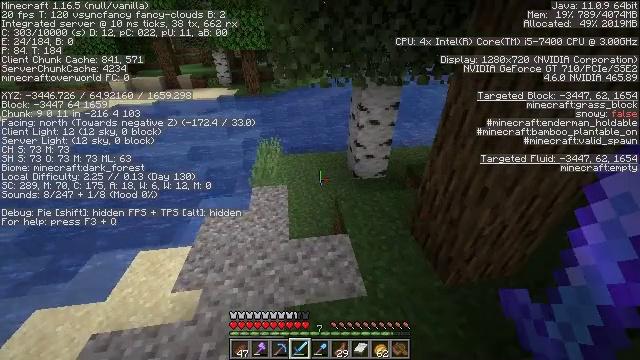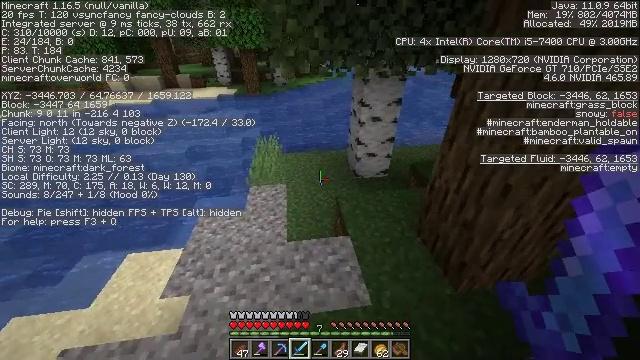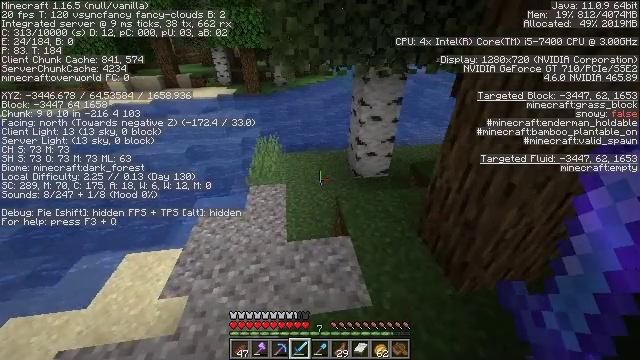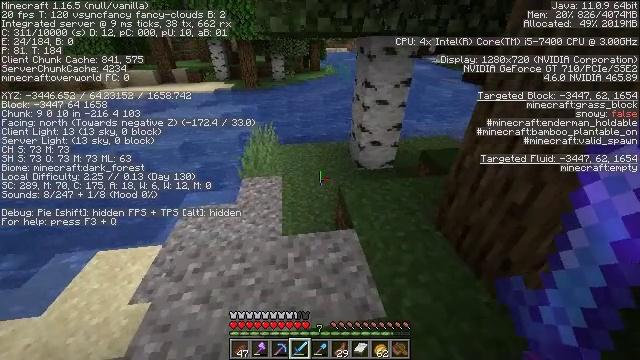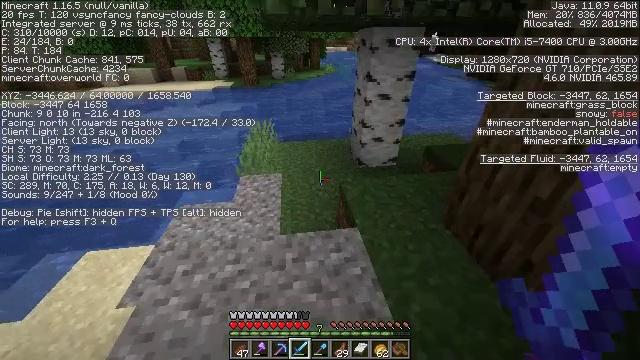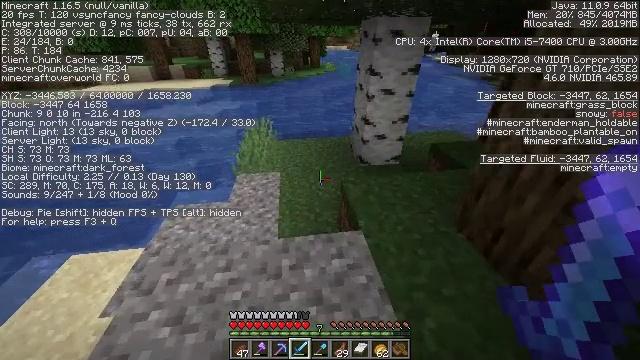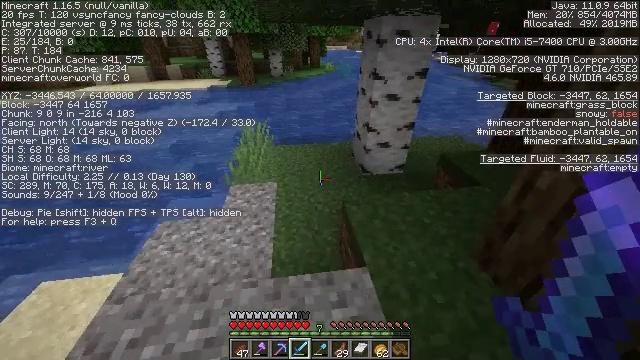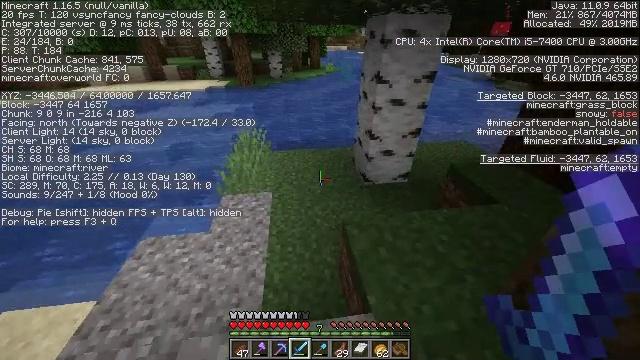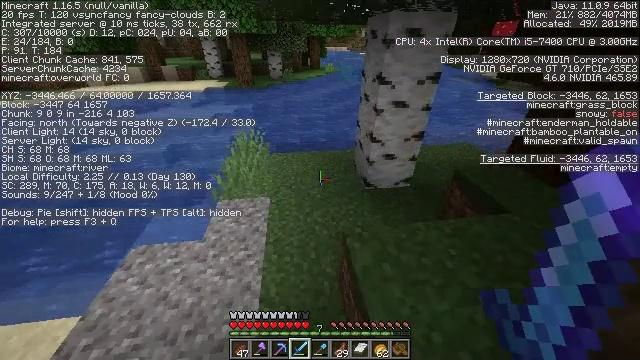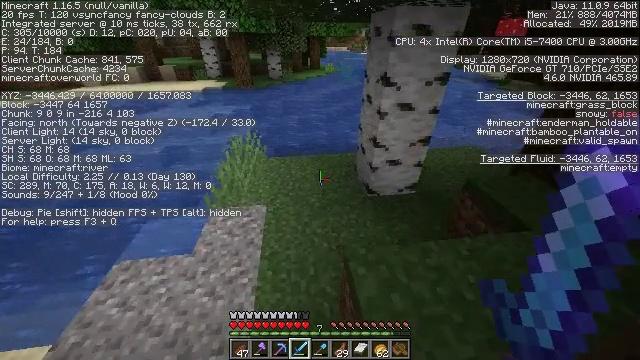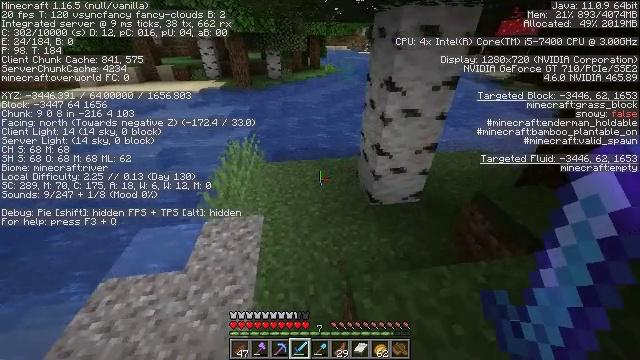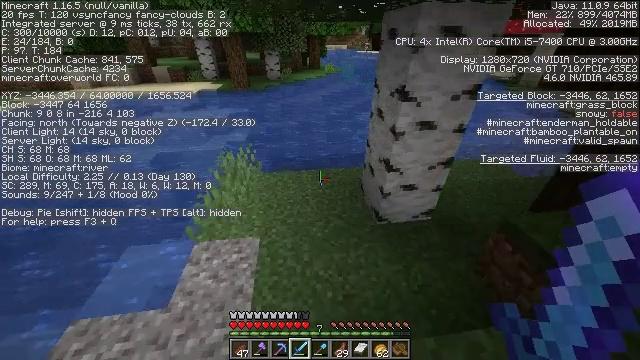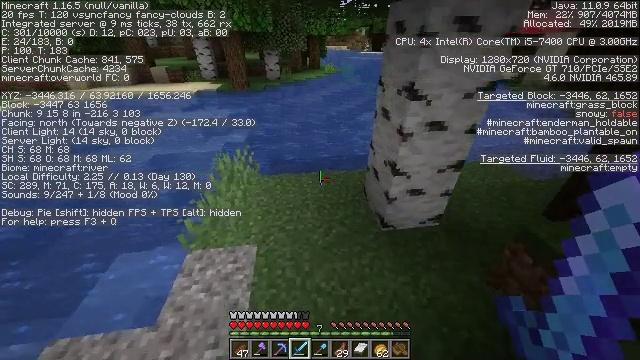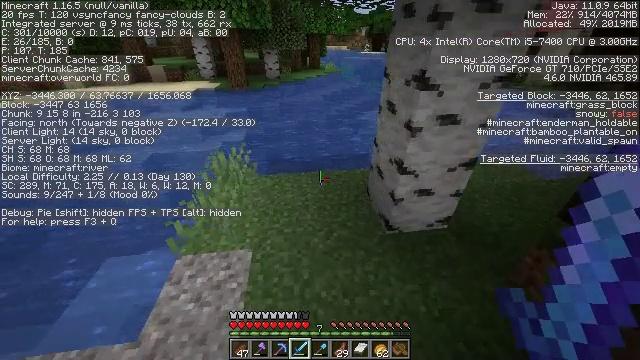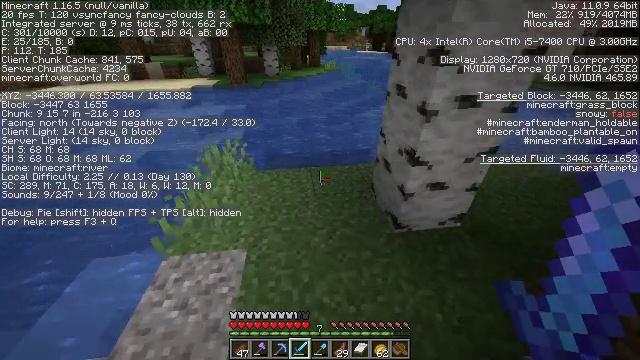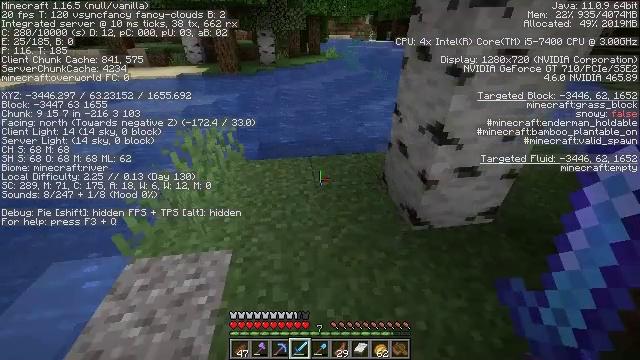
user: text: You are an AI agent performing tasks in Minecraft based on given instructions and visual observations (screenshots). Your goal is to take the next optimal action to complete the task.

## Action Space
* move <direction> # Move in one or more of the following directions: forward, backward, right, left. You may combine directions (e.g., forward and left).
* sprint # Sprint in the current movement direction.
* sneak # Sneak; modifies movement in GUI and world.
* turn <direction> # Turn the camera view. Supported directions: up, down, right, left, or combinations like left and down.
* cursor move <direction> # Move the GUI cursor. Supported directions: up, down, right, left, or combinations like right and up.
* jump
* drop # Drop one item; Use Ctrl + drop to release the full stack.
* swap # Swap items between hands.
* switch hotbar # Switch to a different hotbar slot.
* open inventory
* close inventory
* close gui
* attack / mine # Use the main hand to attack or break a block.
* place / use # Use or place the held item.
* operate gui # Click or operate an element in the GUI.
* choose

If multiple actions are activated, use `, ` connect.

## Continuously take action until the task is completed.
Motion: motion action
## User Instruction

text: Hunt a sheep.
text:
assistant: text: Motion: move forward
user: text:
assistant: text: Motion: move forward
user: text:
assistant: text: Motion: move forward
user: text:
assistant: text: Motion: move forward
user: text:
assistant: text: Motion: move forward
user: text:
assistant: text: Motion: move forward
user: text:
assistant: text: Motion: move forward
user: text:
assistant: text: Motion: move forward
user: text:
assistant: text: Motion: move forward
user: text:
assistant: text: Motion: move forward, sprint
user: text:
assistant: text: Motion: move forward, sprint
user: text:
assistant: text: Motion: move forward, sprint
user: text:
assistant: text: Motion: move forward, sprint
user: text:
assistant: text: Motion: move forward
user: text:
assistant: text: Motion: move forward
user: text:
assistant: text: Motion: move forward
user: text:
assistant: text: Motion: move forward
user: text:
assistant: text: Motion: move forward, turn right
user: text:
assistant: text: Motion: move forward
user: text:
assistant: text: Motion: move forward
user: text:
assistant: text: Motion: move forward
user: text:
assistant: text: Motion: no_op
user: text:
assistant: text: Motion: no_op
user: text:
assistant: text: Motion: turn right
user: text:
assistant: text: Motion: no_op
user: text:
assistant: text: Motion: no_op
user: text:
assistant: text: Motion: no_op
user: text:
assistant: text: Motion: no_op
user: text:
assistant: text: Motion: no_op
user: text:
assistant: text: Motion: no_op